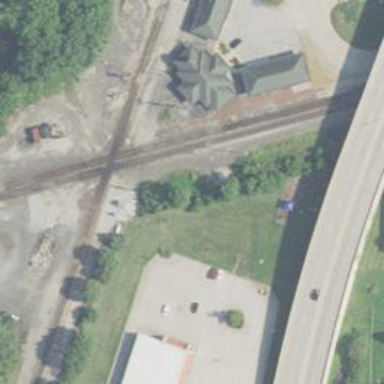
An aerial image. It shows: Junction on the railway.